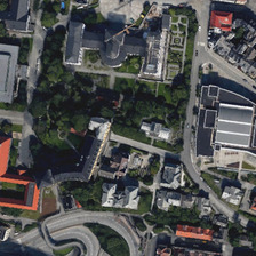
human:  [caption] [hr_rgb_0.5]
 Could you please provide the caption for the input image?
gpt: Central school has a big plant.

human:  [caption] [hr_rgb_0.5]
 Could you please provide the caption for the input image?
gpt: The central school has a big factory.

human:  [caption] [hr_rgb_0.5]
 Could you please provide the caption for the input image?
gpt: Central school has a big factory.

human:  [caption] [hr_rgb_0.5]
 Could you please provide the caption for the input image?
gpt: There are big plants in the central school.

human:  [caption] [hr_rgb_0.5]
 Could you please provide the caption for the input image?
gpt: There are big plants in the central school.